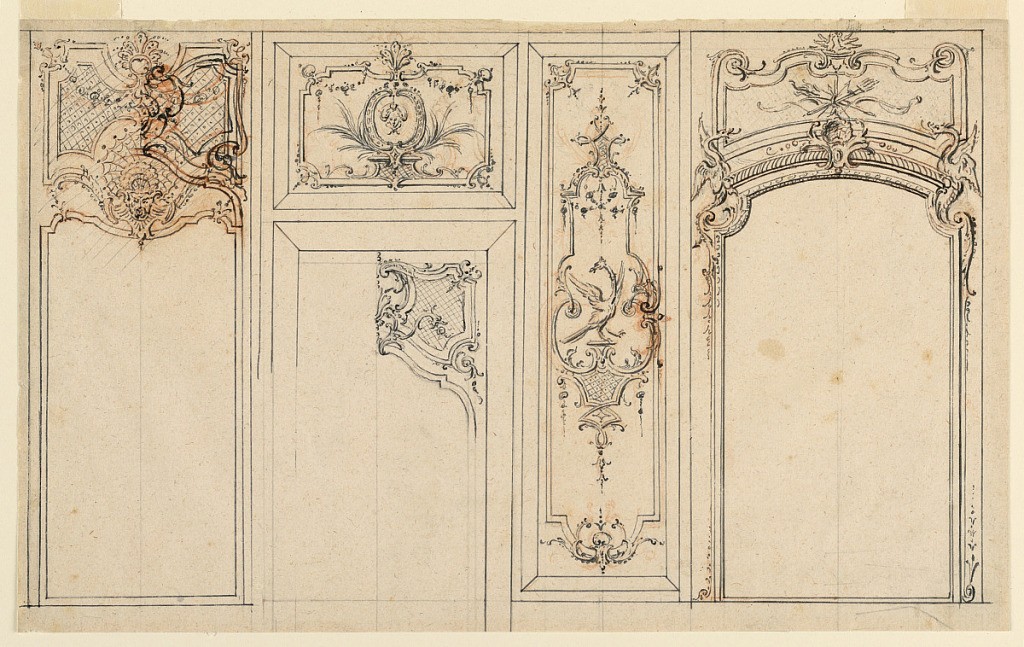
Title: Design for a Wall Elevation with Wood Paneling
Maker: Nicolas Pineau, French, 1684-1754
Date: ca. 1720
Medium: Pen and brown ink, red crayon, graphite on cream laid paper
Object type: Drawing
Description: A door frame with an overdoor at left, two children with torches in escutcheons. Pilaster strips alternate with broader panels. Billing doves are suggested for the left panel.